Question: I am trying to set a custom image for the back button that automatically gets place onto a navigation bar when a new view is pushed onto the stack.
I have tried adding the following in the viewDidLoad of the parent viewController:
'''
[[UIBarButtonItem appearance] setBackButtonBackgroundImage:[UIImage imageNamed:@"BackButton.png"] forState:UIControlStateNormal barMetrics:UIBarMetricsDefault];
'''
I have also tried the following:
'''
UIBarButtonItem *btn = [[UIBarButtonItem alloc] initWithImage:[UIImage imageNamed:@"BackButton.png"] style:UIBarButtonItemStyleBordered target:nil action:nil];
self.navigationItem.backBarButtonItem = btn;
'''
Using UIAppearance produces quite strange results:

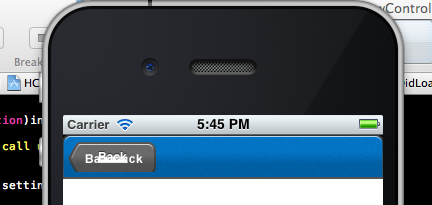
Answer: try this code
'''
UIButton *backBtn = [UIButton buttonWithType:UIButtonTypeCustom];
UIImage *backBtnImage = [UIImage imageNamed:@"BackBtn.png"] ;
[backBtn setBackgroundImage:backBtnImage forState:UIControlStateNormal];
[backBtn addTarget:self action:@selector(goback) forControlEvents:UIControlEventTouchUpInside];
backBtn.frame = CGRectMake(0, 0, 54, 30);
UIBarButtonItem *backButton = [[UIBarButtonItem alloc] initWithCustomView:backBtn] ;
self.navigationItem.leftBarButtonItem = backButton;
'''
then define goback method like this
'''
- (void)goback
{
[self.navigationController popViewControllerAnimated:YES];
}
'''